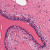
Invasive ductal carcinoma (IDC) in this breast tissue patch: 0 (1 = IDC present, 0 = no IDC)